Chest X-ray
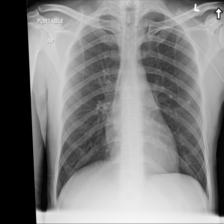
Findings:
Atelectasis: negative
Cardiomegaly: negative
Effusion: negative
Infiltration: negative
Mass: negative
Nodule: negative
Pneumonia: negative
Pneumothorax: negative
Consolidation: negative
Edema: negative
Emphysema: negative
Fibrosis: negative
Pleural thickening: negative
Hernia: negative